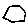
Label: hexagon